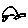
Label: car